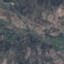
Land use / land cover: HerbaceousVegetation